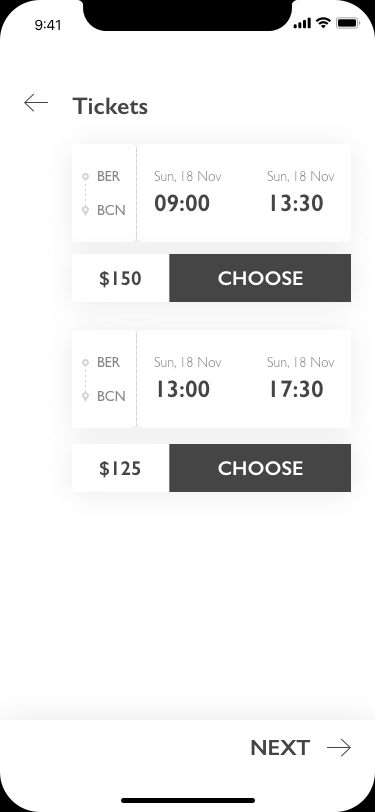
Text in this UI design:
Tickets